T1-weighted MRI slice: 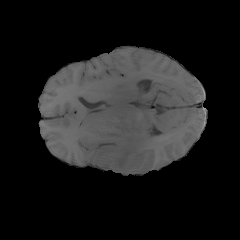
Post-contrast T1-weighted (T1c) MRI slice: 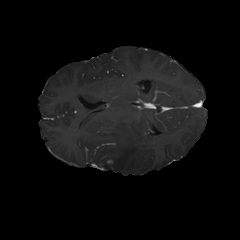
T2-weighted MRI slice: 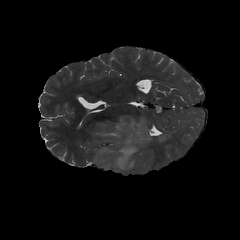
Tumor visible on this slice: yes